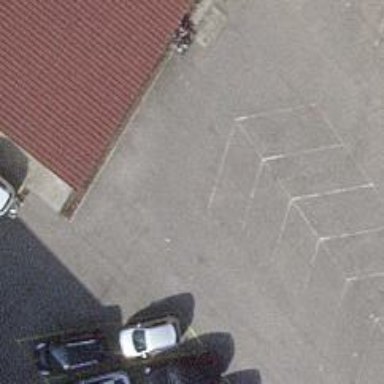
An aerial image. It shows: Parking aisle designated as service road.